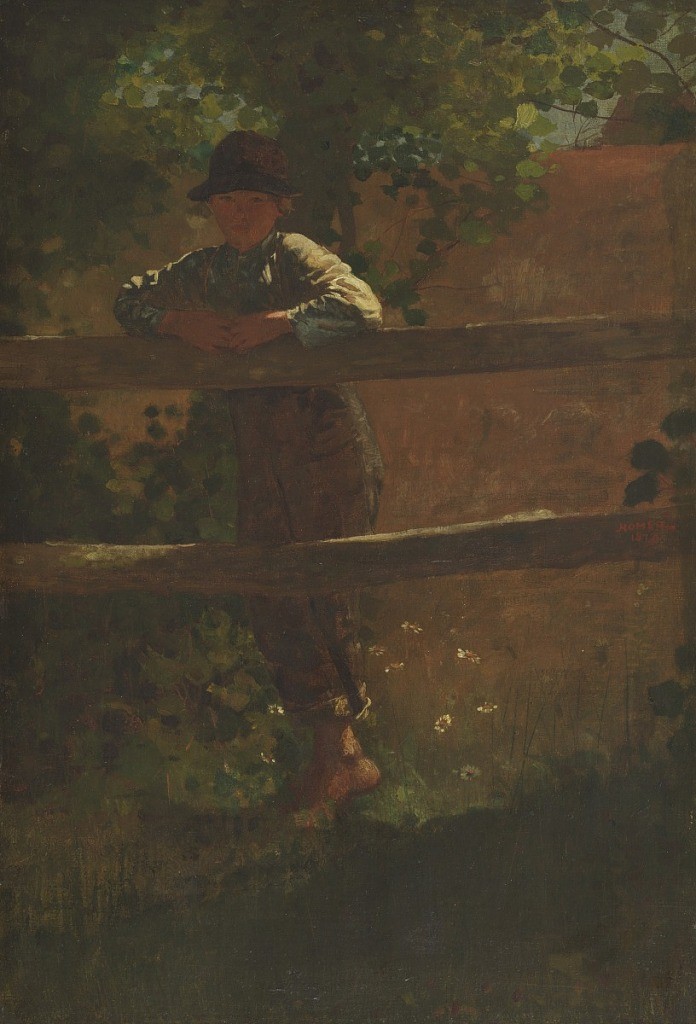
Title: A Country Lad
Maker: Winslow Homer, American, 1836–1910
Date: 1873
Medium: Brush and oil paint on canvas
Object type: Painting
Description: A boy in overalls and a hat leans on a rail fence looking ahead at the viewer against a background of trees, meadow flowers, grasses, and a wheat field.